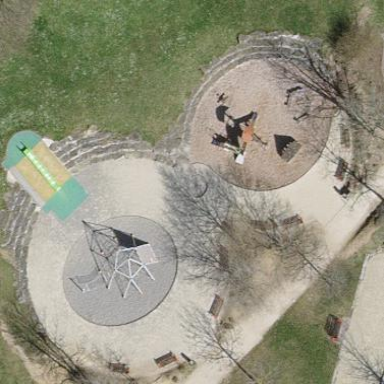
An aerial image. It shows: Playground area for leisure activities on the land.